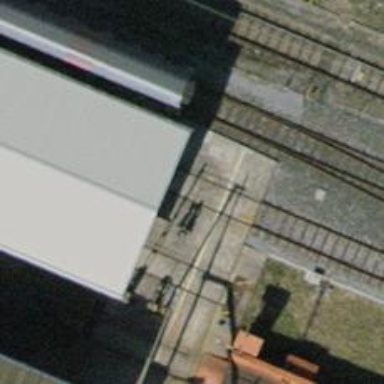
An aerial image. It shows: Railway yard with one track.